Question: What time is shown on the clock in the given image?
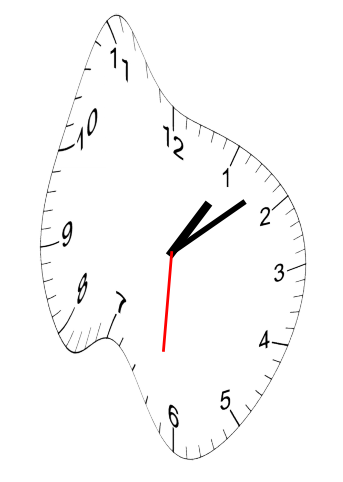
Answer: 01:08:31